Question: What is the value of this measurement?
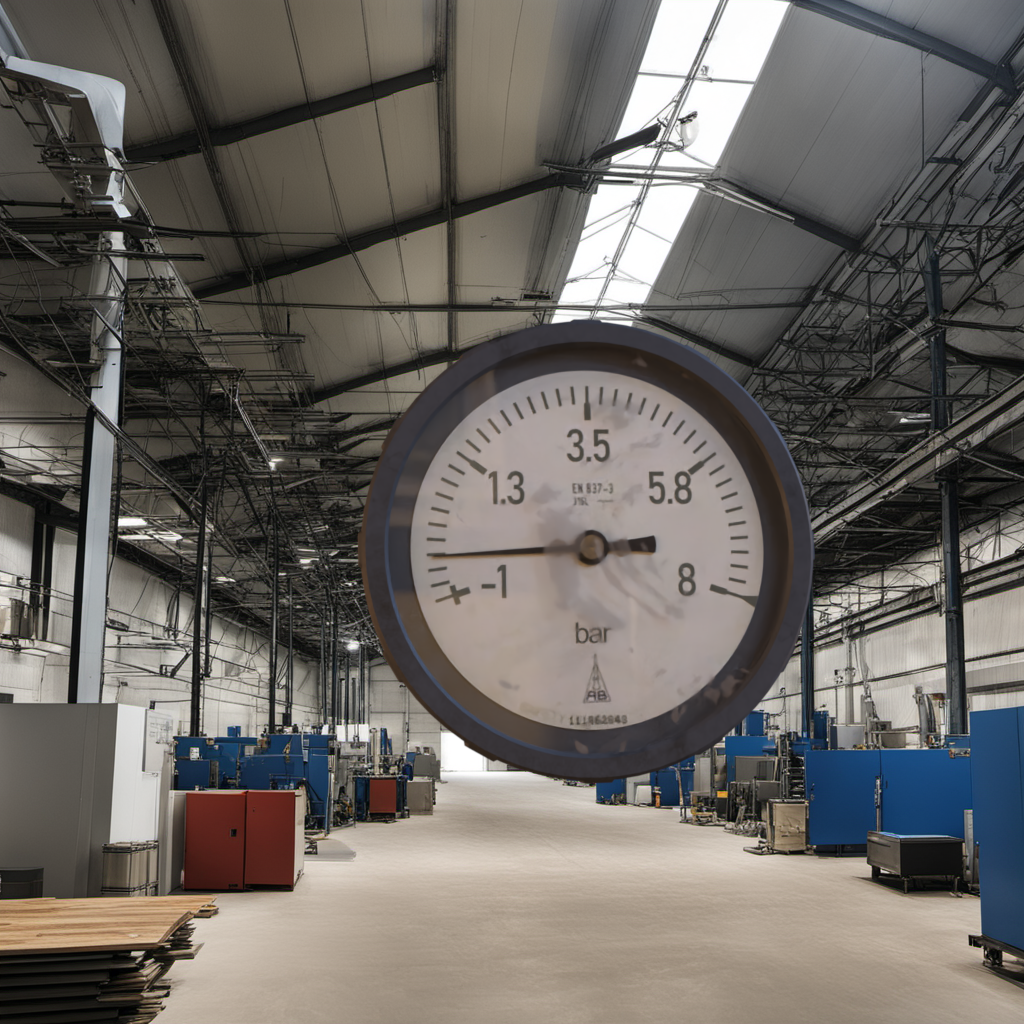
Answer: The result is -0.27
Question: What is the value range of this measurement?
Answer: The range is from -1 to 8
Question: What is the minimum and maximum value of this measurement?
Answer: The minimum value is -1 and the maximum value is 8